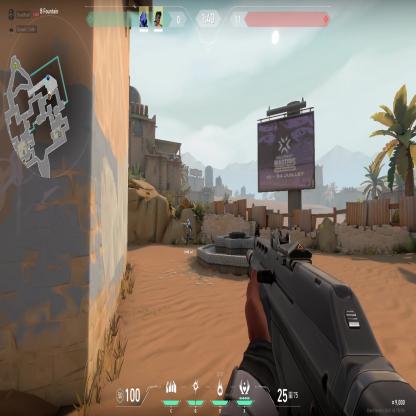
Label: teammate